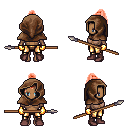
a pixel art fantasy rpg character, female body template, human, dark skin, leather shoulder armor, gold greaves, red long topknot hairstyle, cloth hood, gold gloves, maroon shoes, spear, four views (front, back, left, right), 2x2 character sprite sheet, small pixel art, hard edges, no anti-aliasing